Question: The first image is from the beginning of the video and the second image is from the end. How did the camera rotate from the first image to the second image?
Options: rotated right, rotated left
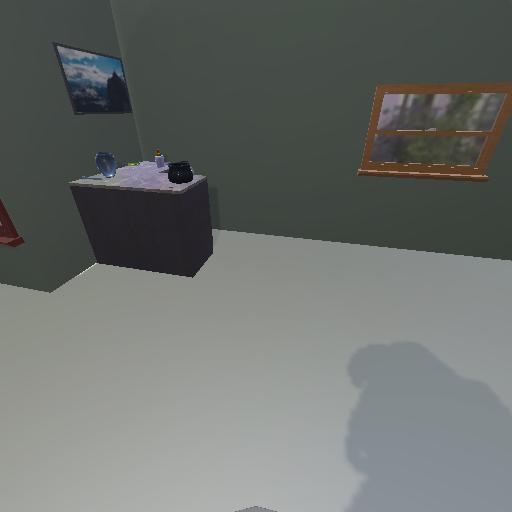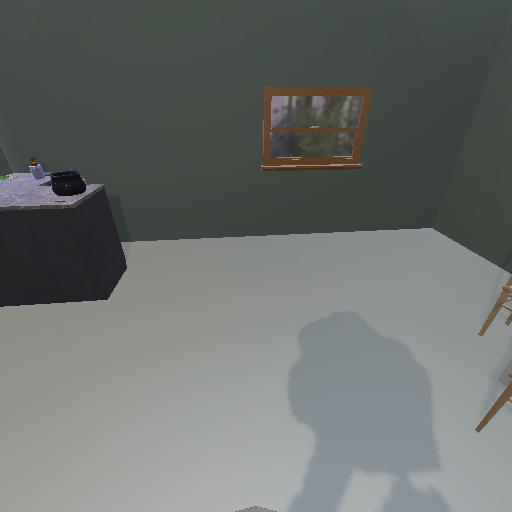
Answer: rotated right